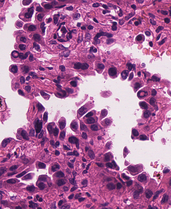
Tumor epithelial tissue: yes
Tumor-associated stroma tissue: yes
Normal tissue: no